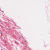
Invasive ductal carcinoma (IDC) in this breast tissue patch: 0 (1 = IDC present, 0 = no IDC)